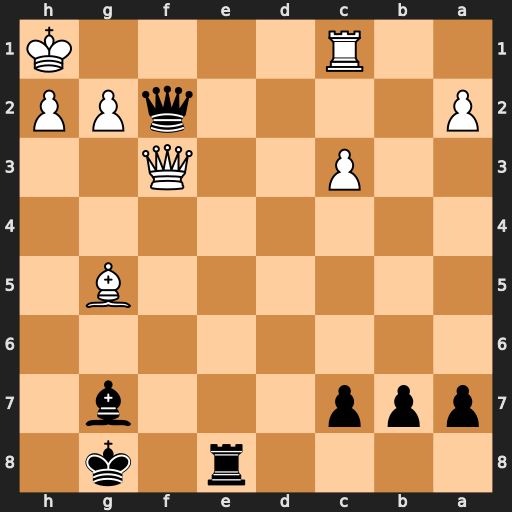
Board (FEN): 4r1k1/ppp3b1/8/6B1/8/2P2Q2/P4qPP/2R4K
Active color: b
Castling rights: -
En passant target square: -
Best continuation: Re1+ Rxe1 Qxe1+ Qf1 Qxf1#